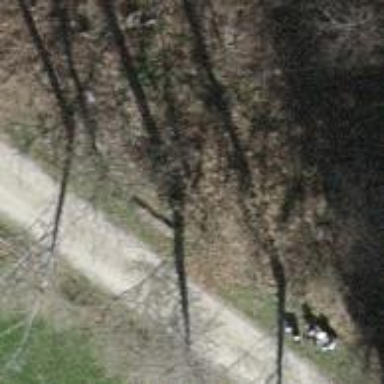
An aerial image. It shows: Brown bench in the vicinity.